七年级 · 计数
 看图填空:

某种植户种植树木

的统计图

(1)松树占种植树木的比例是 $\qquad$ .

(2)表示柳树种植数量的扇形的圆心角度数是 $\qquad$ .

(3)如果杨树种了 120 棵, 那么柳树种了 $\qquad$棵.
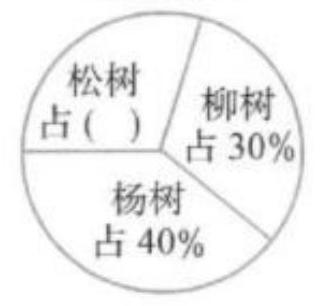
答案: 【答案】(1) $30 \%$;

(2) $108^{\circ}$;

(3) 90 .

【解析】

【分析】

本题考查的是扇形统计图有关知识.

(1)利用扇形统计图可得出, 杨树占总数的比例为 $40 \%$, 柳树占总数的比例为 $30 \%$, 进而可求出松树占总数的比例;

(2)利用 “柳树” 所占的百分比, 即可求出相应扇形的圆心角的度数.

(3)利用杨树种了 120 棵, 先求出种树总数, 再求出柳树数即可;

【解答】

解: (1)松树占总数的比例 $=1-40 \%-30 \%=30 \%$;

(2)表示 “柳树” 的这个扇形, 圆心角 $=360^{\circ} \times 30 \%=108^{\circ}$.

(3)由于杨树种了 120 棵, 则种树总数 $=120 \div 40 \%=300$ 棵, 则柳树数 $=300 \times 30 \%=$ 90 棵;